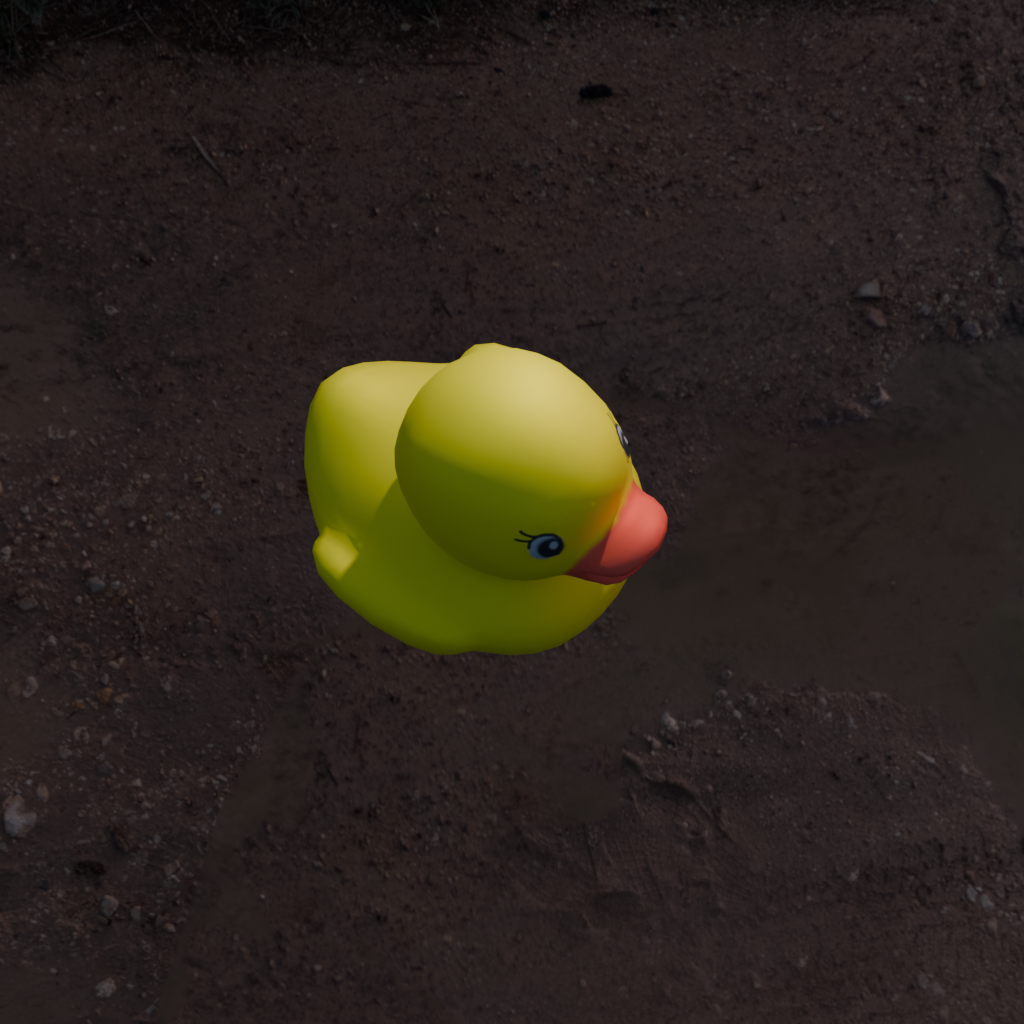
an image of a yellow rubber duck seen from <front_right_top> in a muddy path at sunset with fields on both sides.